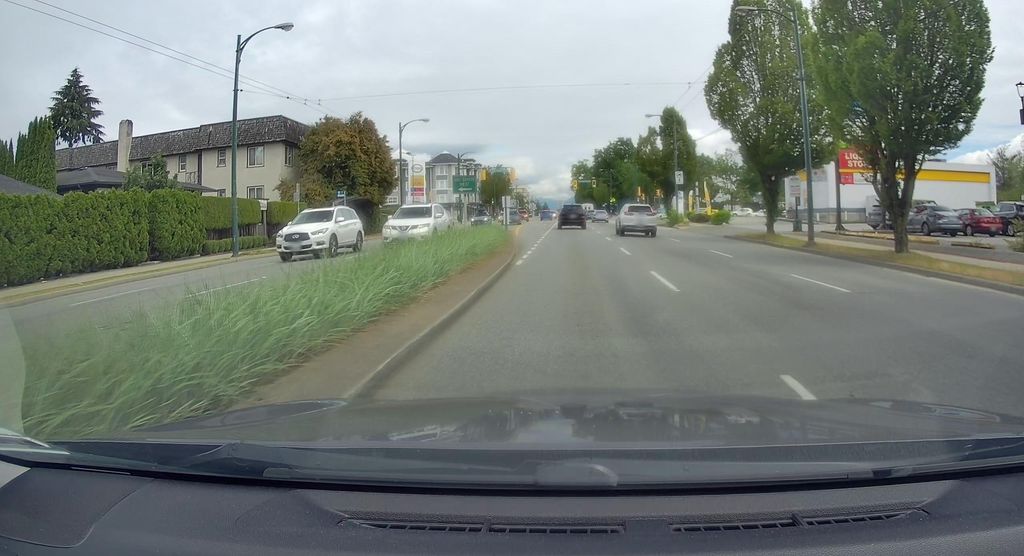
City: vancouver